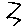
Label: zigzag